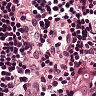
Metastatic tissue present: yes